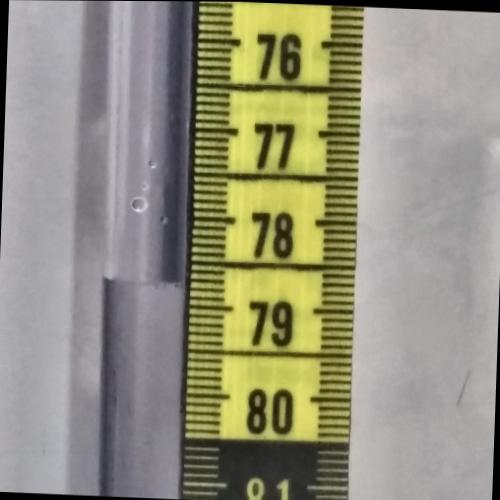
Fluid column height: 78.7 cm